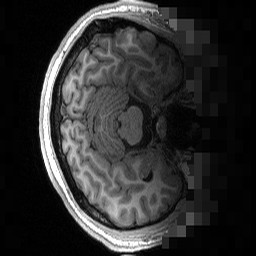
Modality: T1w
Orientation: axial
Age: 25
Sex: male
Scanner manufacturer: siemens
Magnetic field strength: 3 T
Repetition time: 2.53 s